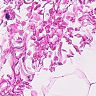
Metastatic tissue present: no